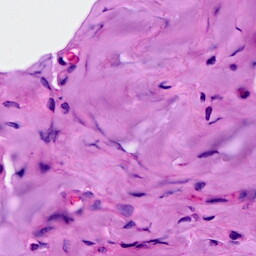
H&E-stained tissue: Breast